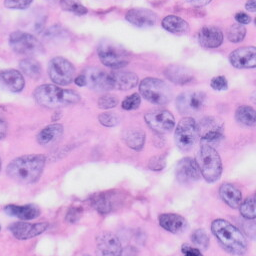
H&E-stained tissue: Skin